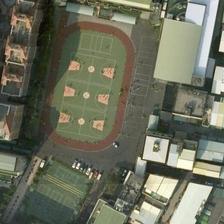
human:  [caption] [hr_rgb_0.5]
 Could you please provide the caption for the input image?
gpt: this is a regular and brand new exercise yard while there are many people do physical exercise here .

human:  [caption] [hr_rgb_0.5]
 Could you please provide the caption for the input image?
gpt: many buildings are around a playground with three basketball fields in it .

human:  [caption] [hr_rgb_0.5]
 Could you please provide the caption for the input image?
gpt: a playground with three basketball fields in it is surrounded by many buildings .

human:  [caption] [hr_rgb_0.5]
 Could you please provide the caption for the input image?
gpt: a playground with three basketball fields in it is surrounded by many buildings .

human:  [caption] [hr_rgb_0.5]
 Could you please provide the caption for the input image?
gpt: a playground with three basketball fields in it is surrounded by many buildings .